Interaction volume radius: 5 \u00c5
Interaction volume height: 25 \u00c5
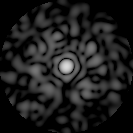
Disorder parameter: 0.8299